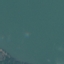
Land use / land cover: SeaLake